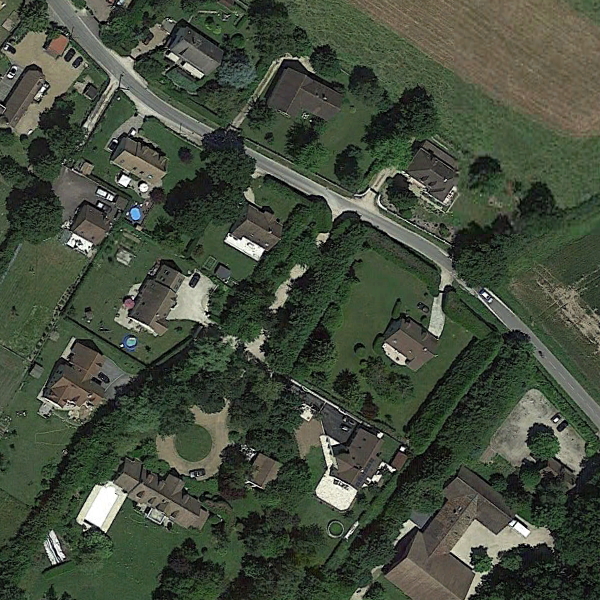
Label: MediumResidential